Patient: sex F, age 55
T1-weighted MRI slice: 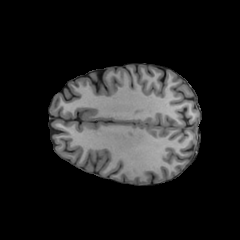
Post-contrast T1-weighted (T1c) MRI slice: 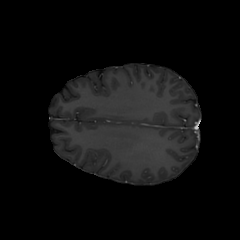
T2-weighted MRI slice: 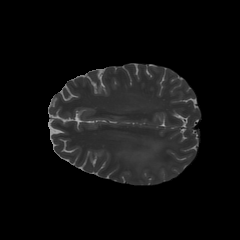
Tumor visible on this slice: no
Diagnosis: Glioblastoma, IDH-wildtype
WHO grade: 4